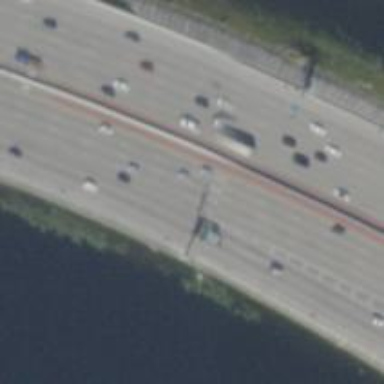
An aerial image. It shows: Asphalt motorway.